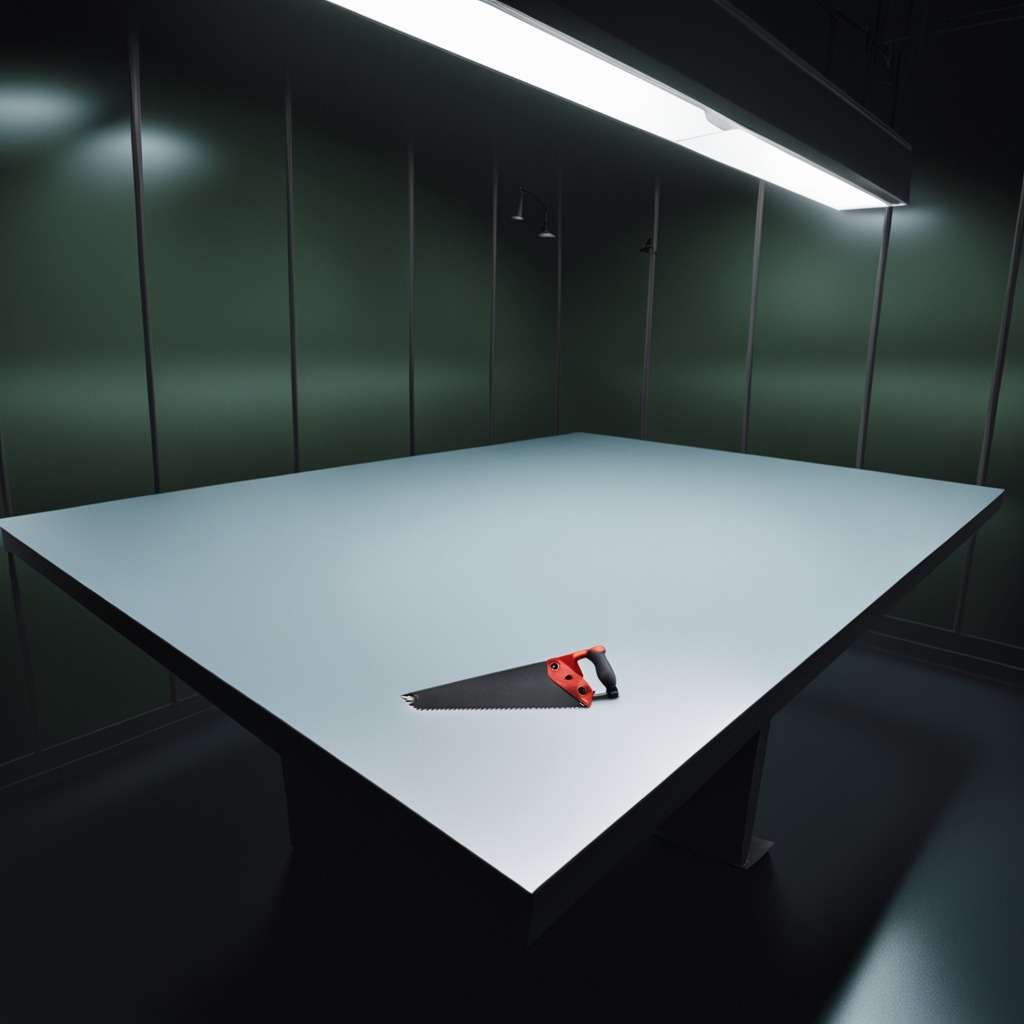
A handheld metal saw is lying on the clean empty table in a railway signal maintenance room.